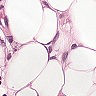
Metastatic tissue present: yes